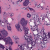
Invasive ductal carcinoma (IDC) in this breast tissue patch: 1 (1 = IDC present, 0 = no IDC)